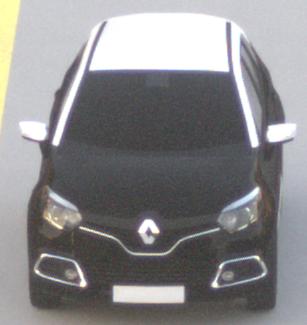
Make: Renault
Model: Captur ENERGY TCe 90
Detailed model: Captur (I)
Model produced from: 2013/06
Model produced until: 2015/05
Doors: 5
Color: black
Road condition: dry road
Daytime: sunrise or sunset
Contrast: low contrast